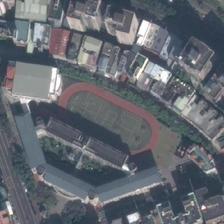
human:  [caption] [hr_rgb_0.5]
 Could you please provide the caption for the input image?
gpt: a small basketball field and a fan-shaped building beside .

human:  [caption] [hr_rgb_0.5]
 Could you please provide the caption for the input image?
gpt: many buildings and some green trees around a playground are next to a road .

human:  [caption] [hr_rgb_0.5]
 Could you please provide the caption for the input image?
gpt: a playground surround by many buildings is next to a road .

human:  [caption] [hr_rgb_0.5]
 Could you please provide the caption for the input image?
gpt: this fan-shaped area consists of several edifices and a playgournd .

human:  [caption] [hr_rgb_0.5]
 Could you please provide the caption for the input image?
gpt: a playground is surrounded by many trees and houses .